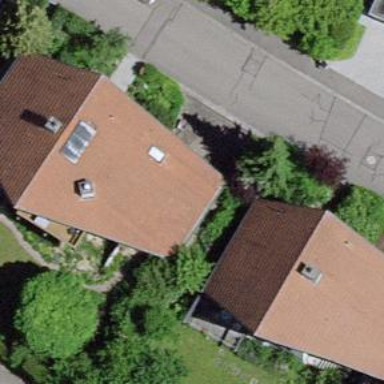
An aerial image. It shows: Simple house.